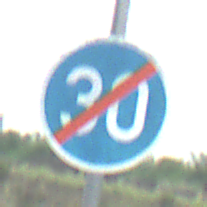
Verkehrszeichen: EndeMindestgeschwindigkeit
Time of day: MorningAfternoon
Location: Outdoor (Nature)
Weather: PartlyCloudy
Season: NotSpecified
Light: Natural